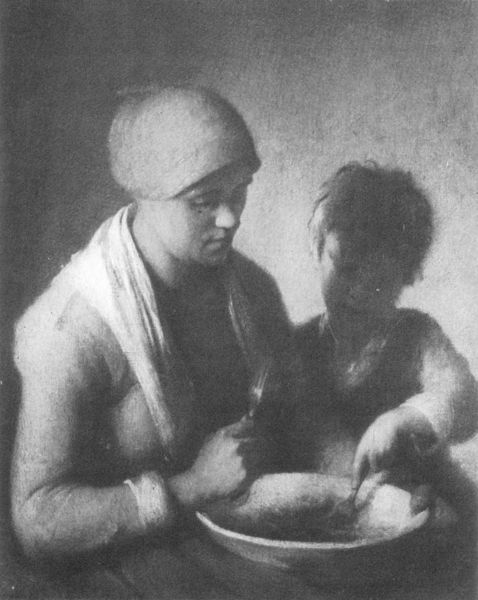
Titel: Le repas, Die Mahlzeit
Künstler: Auguste Boulard
Standort: Amsterdam
Institution: Rijksmuseum
Schlagwörter: dunkel, hand, kopf, mann, schatten, umhang, weiß, menschen, mädchen, sitzen, finger, frau, grau, haar, hell, hintergrund, hut, kleid, kleider, köpfe, licht, mund, nase, raum, schwarz, zeichnung, zimmer, blick, schal, tuch, haube, gesichter, hemd, jacke, jung, kappe, mütze, wand, arm, arme, augen, falten, gesicht, halten, kleidung, kragen, leinen, mensch, messer, schüssel, stehen, teller, ärmel, hände, innenraum, portrait, porträt, öl, auge, haare, realismus, stoff, stoffe, kind, mutter, lippen, schulter, bauern, genre, kopfbedeckung, schürze, magd, wangen, naturalismus, mauer, beleuchtung, hands, hat, oil, white, essen, löffel, black, blouse, dark, dress, empty, face, falte, gray, hair, lady, nose, old, painting, robe, sitting, sleeve, woman, kopftuch, ernst, print, junge, wange, ölfarbe, revers, kritisch, weste, bauer, foto, fotografie, wände, nahrung, knabe, porzellan, bub, geschirr, schwarzweiss, kritik, wirr, probieren, speisen, genreszene, mahlzeit, kopie, küche, schoss, köchin, sad, besteck, mauern, schultertuch, food, karg, hunger, innig, ear, girl, head, lap, water, young, boy, child, eyes, light, drawing, black and white, shawl, armut, gemeinsam, shadow, bonnet, mother, mouth, realism, scarf, monochrome, sketch, french, baumwolle, sohn, faces, photo, gabel, breast, sujet, aum, erklären, peasants, sorge, schüsel, hungrig, human, clothes, family, art, teler, pencil, draw, eye, speise, fingers, northern, teach, haa, shading, charcoal, lithograph, shade, shadows, canvas, eat, eating, zusammen, farmers, pointing, dish, pottery, contrast, darkness, humans, blurry, schatteb, plate, sozial, shirt, son, kid, standing, gabeln, poor, intimate, photograph, heads, bowl, zimmerr, spotlight, meal, bosom, little boy, basin, fork, mutter & kind, mutter und kins, pracken, forks, brei, holding, dinner, supper, bleistift, headress, kohle, brows, domestic, young boy, eatung, mashing, tenebrism, depressed, rennaisance, 1, hungry, cook, depression, poverty, famiky, charcole, siting, had, don, rim, gablen, aa, cooking, grasping, sppon, woman with hat, spoon, shadowed, lithograoh, utensils, gripping, obe, ahnd, chiro, utinsles